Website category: book
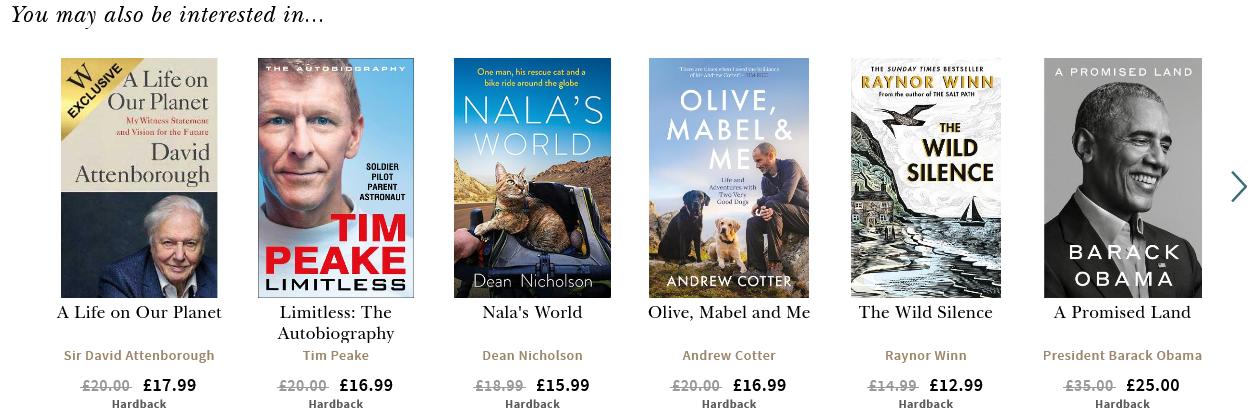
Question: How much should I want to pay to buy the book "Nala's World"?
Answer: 15.99

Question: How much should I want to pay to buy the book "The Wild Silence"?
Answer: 12.99

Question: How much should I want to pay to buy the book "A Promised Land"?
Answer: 25.00

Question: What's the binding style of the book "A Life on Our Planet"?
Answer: Hardback

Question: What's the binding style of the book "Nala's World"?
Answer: Hardback

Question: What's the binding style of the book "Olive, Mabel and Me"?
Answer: Hardback

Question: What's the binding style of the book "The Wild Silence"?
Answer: Hardback

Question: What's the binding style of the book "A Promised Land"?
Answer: Hardback

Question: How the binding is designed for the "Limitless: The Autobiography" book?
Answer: Hardback

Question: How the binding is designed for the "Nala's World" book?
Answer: Hardback

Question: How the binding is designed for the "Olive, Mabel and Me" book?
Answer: Hardback

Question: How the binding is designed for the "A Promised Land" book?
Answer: Hardback

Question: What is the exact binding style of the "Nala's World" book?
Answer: Hardback

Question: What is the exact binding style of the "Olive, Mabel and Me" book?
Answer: Hardback

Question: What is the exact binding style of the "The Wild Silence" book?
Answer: Hardback

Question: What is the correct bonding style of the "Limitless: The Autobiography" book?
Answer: Hardback

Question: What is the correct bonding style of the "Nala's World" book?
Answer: Hardback

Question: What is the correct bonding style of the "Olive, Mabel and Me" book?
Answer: Hardback

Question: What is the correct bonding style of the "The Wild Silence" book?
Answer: Hardback

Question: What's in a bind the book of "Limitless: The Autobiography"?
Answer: Hardback

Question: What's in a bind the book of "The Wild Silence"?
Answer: Hardback

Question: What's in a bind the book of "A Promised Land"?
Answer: Hardback

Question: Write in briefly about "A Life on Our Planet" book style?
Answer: Hardback

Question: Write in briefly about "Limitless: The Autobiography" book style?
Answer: Hardback

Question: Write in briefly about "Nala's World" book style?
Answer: Hardback

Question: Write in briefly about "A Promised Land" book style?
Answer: Hardback

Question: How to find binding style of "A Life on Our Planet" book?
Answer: Hardback

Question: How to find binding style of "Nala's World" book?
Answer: Hardback

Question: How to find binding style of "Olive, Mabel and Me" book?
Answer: Hardback

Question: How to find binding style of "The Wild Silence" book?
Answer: Hardback